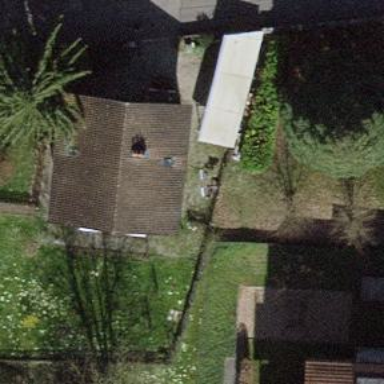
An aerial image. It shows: Detached building with gabled roof.